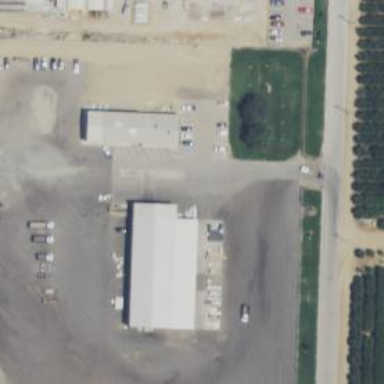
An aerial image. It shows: Weighbridge facility.